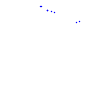
Particle: proton